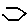
Label: hexagon